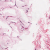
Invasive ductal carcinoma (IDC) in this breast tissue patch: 0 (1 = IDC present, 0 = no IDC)